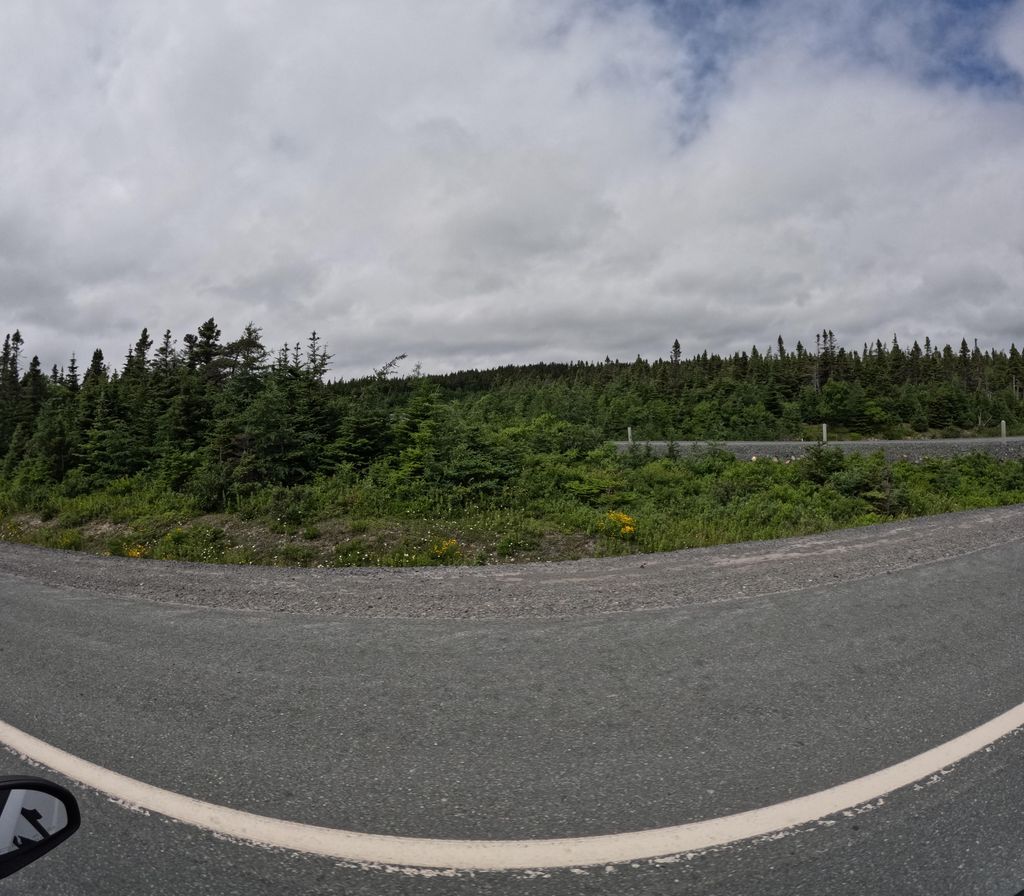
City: st_johns